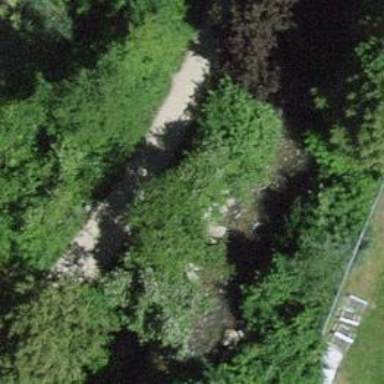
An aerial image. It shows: Bench.